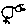
Label: bird